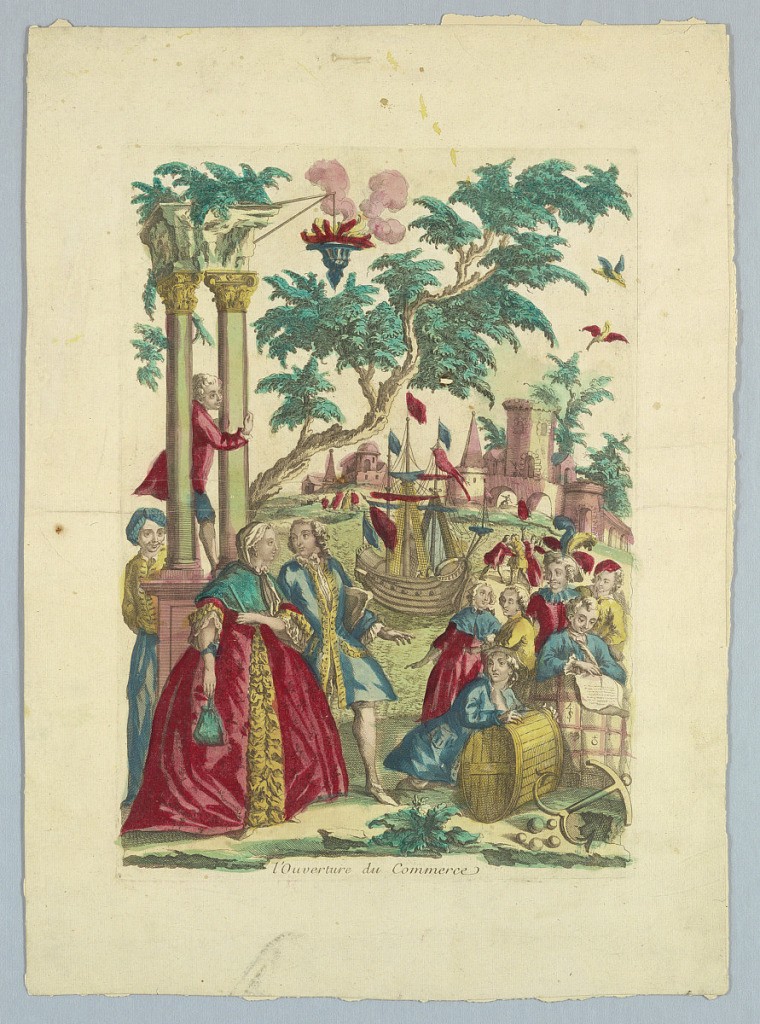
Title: The Opening of Trade
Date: ca. 1750
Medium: Brush and watercolor on paper, mounted
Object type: Print
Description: A fashionably dressed man and woman, left, approach a group of people, at right, one of whom rolls a barrel, while another writes on a paper on a bale makred [stylized 4s] and [upside-down female symbol]. A ship is in the harbor in the middle ground. At right, a fragment of architecture with two columns, an incense burner. A fortified town in the background. Trees. Bottom: "l'Ouverture du Commerce".